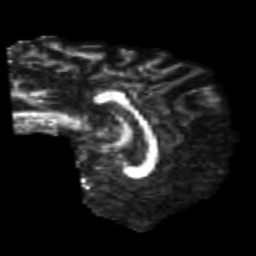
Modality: FA
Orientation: sagittal
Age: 24
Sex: male
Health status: healthy
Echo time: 0.074 s